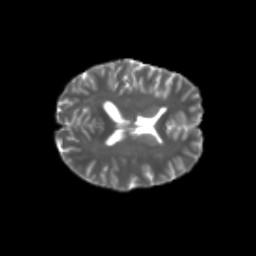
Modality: T2w
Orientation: axial
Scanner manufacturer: siemens
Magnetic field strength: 3 T
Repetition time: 4.16 s
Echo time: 0.0806 s